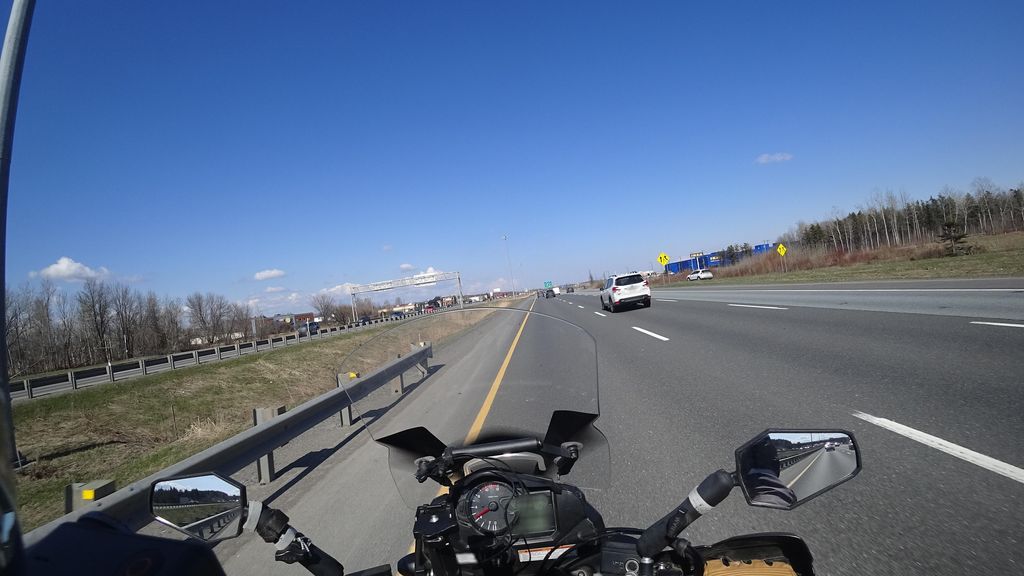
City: quebec_city